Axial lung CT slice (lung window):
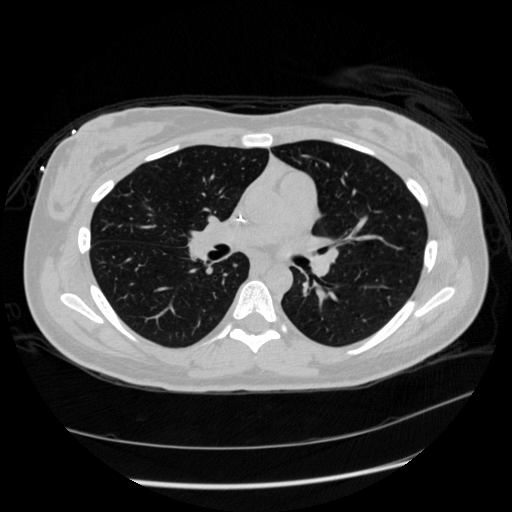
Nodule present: no